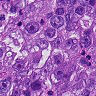
Metastatic tissue present: yes